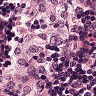
Metastatic tissue present: no